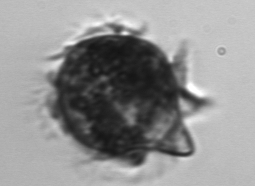
Label: Didinium